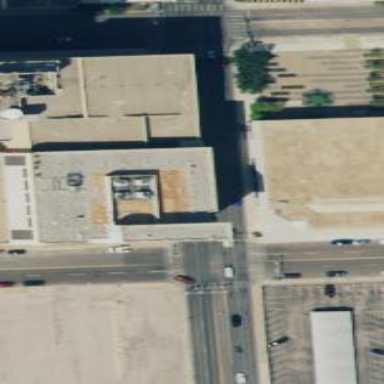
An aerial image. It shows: Part of building is shown in the image.